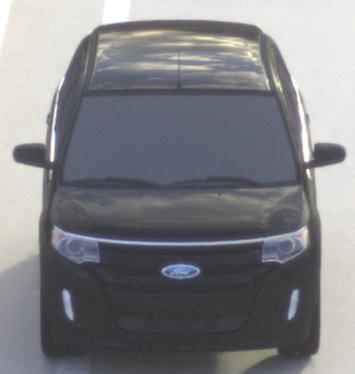
Make: Ford
Model: Edge
Detailed model: Gen. 1 Facelift
Model produced from: 2010
Model produced until: 2015
Doors: 5
Color: black
Road condition: dry road
Daytime: morning or afternoon
Contrast: medium contrast